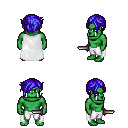
a pixel art fantasy rpg character, male body template, orc, green skin, white cape, white pants, blue pixie cut hairstyle, dagger, four views (front, back, left, right), 2x2 character sprite sheet, small pixel art, hard edges, no anti-aliasing